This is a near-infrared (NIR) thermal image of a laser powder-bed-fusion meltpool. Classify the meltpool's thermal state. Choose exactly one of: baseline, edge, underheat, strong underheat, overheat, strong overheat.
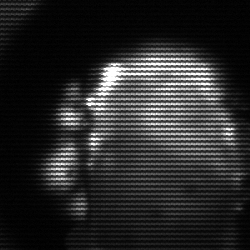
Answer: baseline